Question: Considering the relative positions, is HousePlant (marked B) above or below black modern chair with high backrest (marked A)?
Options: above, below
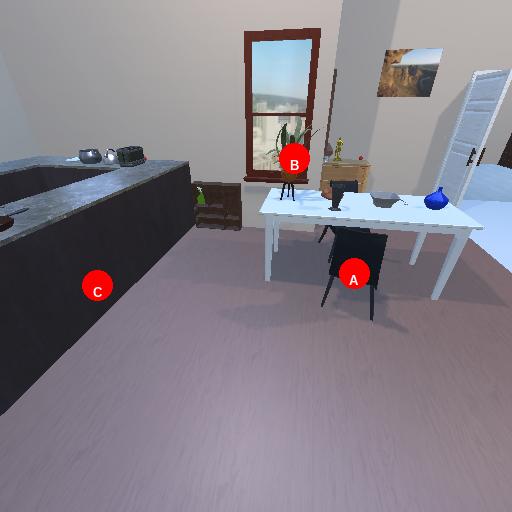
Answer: above